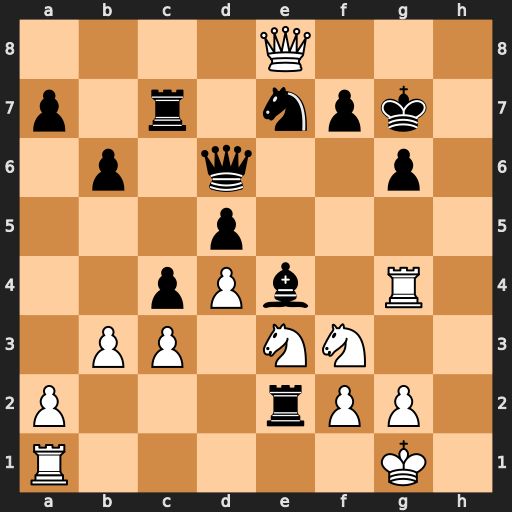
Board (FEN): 4Q3/p1r1npk1/1p1q2p1/3p4/2pPb1R1/1PP1NN2/P3rPP1/R5K1
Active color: w
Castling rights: -
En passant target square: -
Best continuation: Rh4 Ng8 Ng5